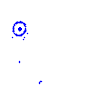
Particle: proton